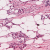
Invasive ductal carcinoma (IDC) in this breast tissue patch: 1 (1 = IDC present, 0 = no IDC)